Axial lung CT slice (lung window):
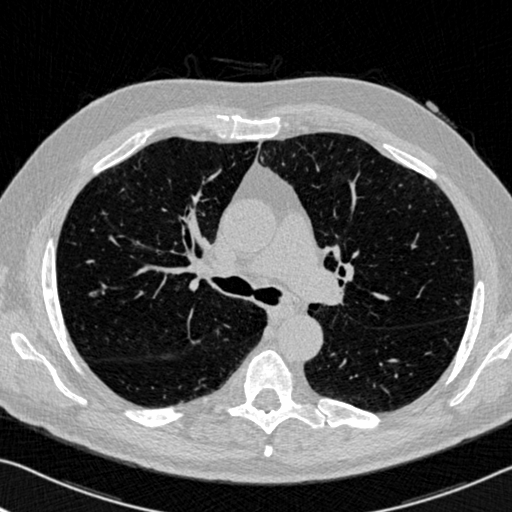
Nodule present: no